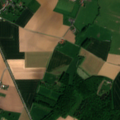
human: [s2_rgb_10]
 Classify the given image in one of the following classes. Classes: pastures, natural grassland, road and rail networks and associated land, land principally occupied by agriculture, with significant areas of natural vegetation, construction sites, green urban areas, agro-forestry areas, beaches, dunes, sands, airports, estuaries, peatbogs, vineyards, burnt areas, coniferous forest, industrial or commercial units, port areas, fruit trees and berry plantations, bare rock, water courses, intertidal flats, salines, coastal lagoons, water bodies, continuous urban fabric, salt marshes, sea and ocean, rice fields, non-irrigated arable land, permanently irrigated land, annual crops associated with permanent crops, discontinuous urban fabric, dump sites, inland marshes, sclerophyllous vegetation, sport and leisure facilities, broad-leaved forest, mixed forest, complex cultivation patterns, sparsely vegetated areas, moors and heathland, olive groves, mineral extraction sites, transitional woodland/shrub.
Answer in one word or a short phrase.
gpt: discontinuous urban fabric, non-irrigated arable land, pastures, complex cultivation patterns, mixed forest